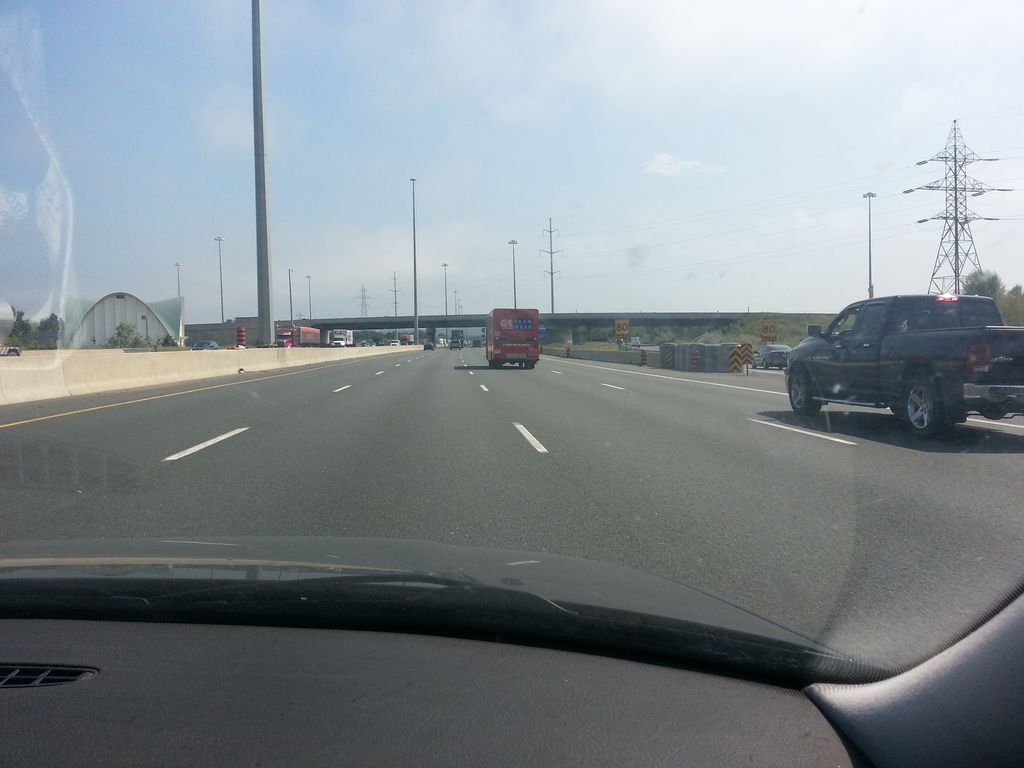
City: hamilton